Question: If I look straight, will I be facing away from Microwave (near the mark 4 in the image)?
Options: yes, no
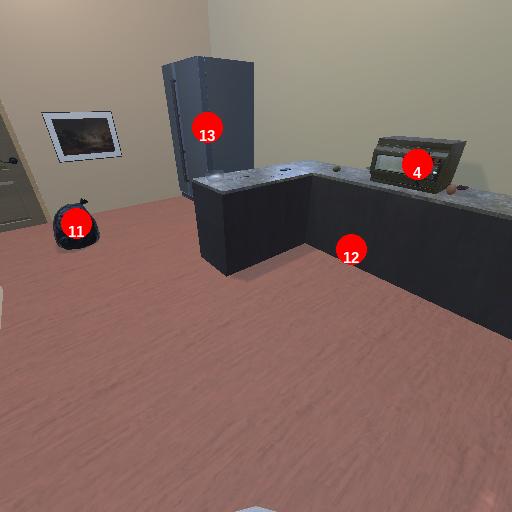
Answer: yes